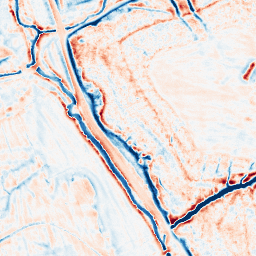
Category: edge_preserving
Decomposition family: bilateral
Decomposition parameters: d: 15
sigma_color: 50
sigma_space: 100
Upsampling method: bspline
Upsampling parameters: scale: 8
Upsampling scale: 8